Interaction volume radius: 5 \u00c5
Interaction volume height: 10 \u00c5
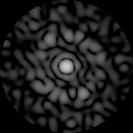
Disorder parameter: 0.8401